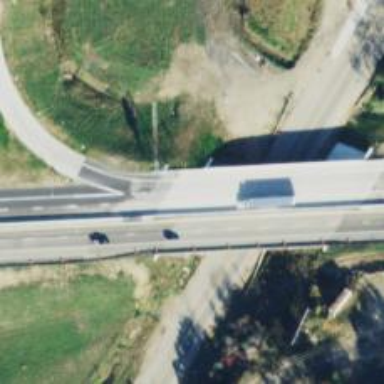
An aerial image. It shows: Bridge over motorway.